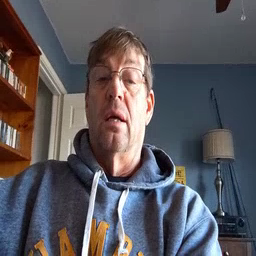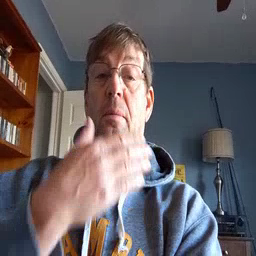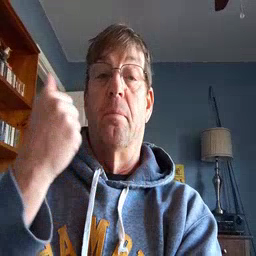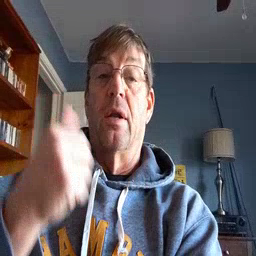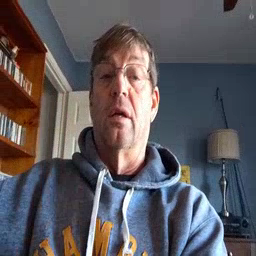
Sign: better